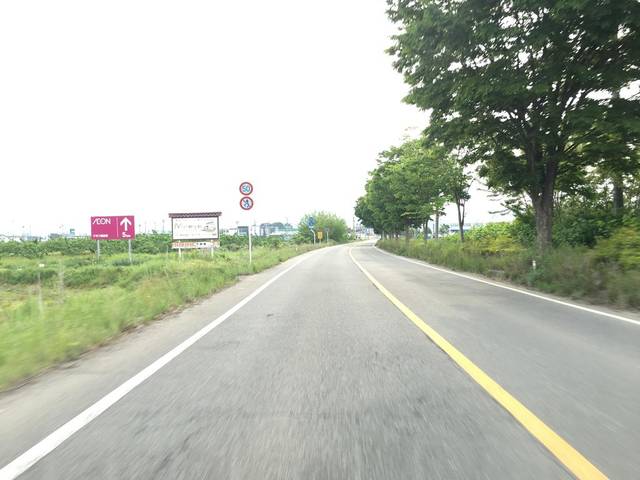
Region: Japan
Coordinates: 37.797, 140.494